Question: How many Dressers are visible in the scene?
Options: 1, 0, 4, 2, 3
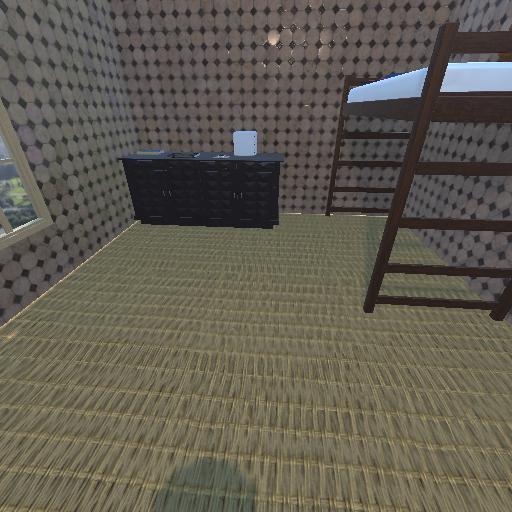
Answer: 1